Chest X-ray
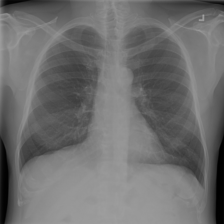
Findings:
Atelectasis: negative
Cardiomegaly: negative
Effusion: negative
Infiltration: negative
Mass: negative
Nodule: negative
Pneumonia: negative
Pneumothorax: negative
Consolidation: negative
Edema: negative
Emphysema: negative
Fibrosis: negative
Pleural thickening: negative
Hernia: negative